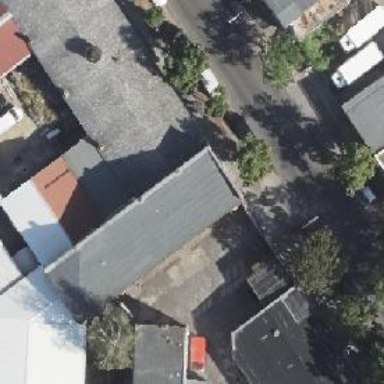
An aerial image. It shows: Car repair shop.